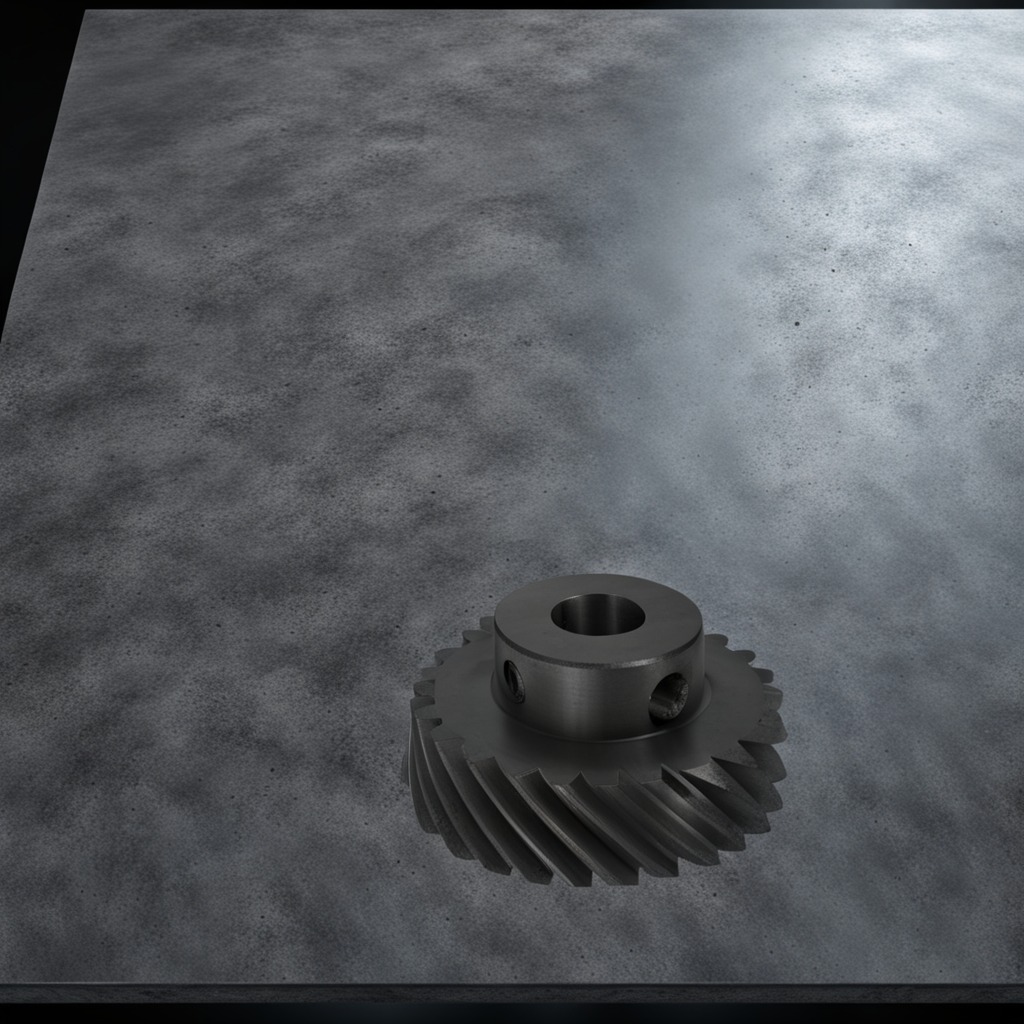
A steel gear with teeth is lying on a clean granite table inside a workshop at night dim ambient light soft shadows worn but